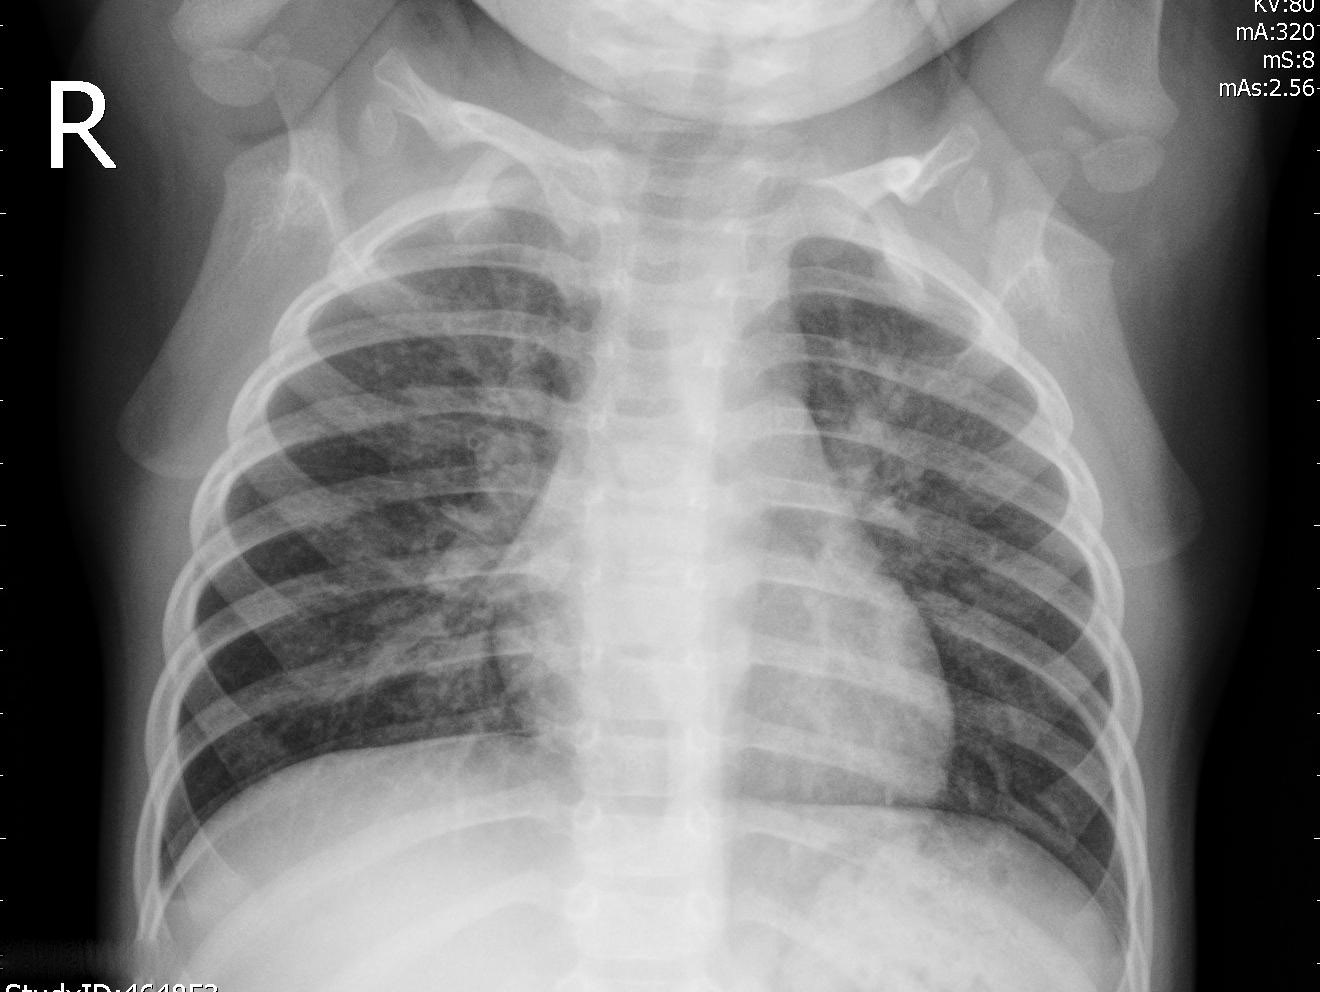
Diagnosis: PNEUMONIA